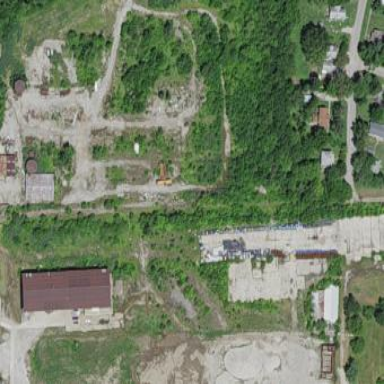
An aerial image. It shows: Brownfield site.